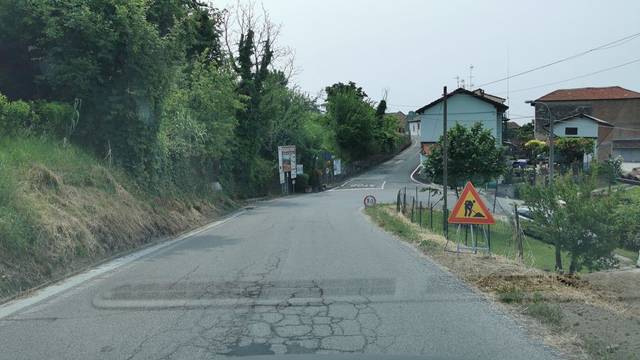
Region: Italy
Coordinates: 45.081, 8.267